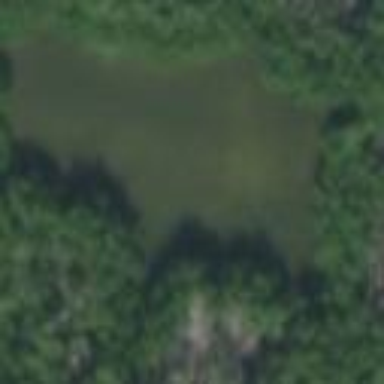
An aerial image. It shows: Serene pond surrounded by nature.